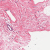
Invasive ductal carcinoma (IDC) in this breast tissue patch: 0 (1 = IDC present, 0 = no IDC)